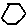
Label: hexagon